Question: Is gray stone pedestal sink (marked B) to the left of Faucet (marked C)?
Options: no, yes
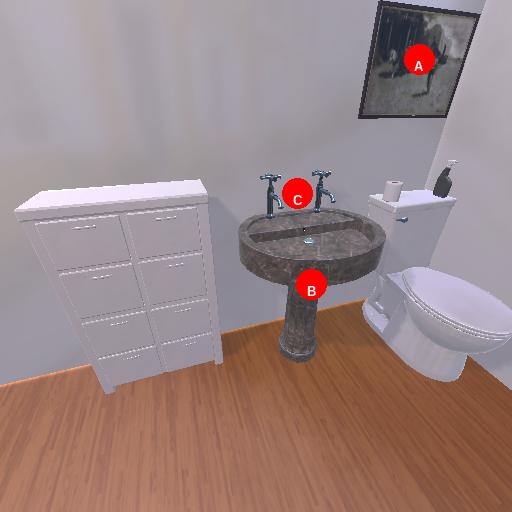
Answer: no